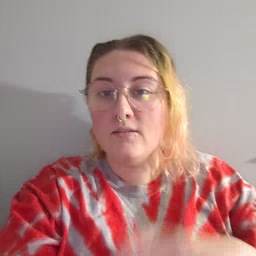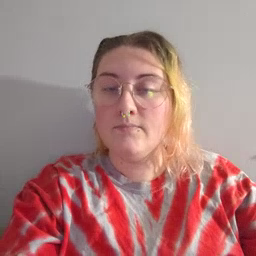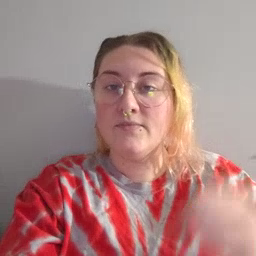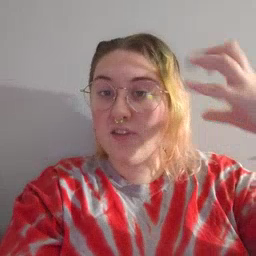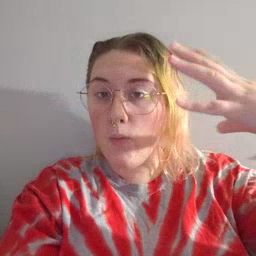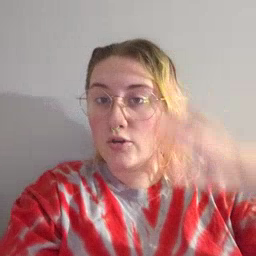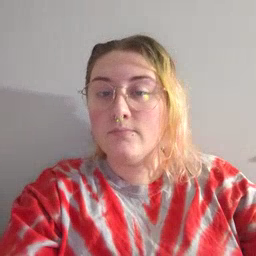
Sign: shower